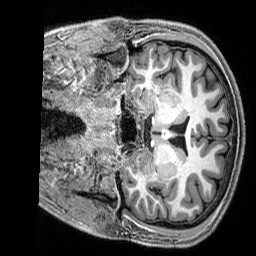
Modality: T1w
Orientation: coronal
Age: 23
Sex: male
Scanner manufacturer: siemens
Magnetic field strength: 3 T
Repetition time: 2.8 s
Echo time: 0.00212 s